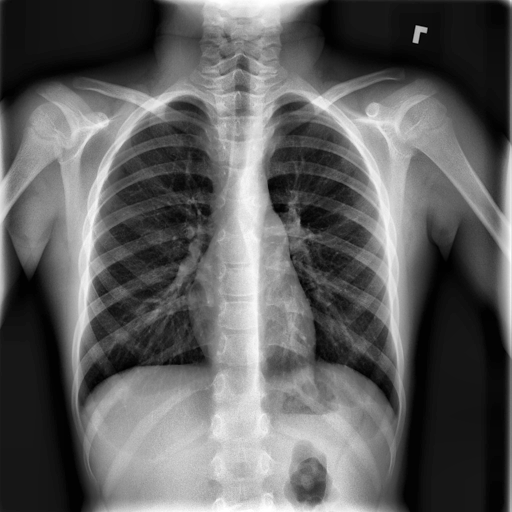
Finding: NORMAL